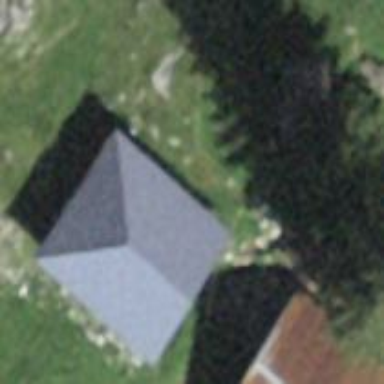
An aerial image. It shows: Simple and straightforward house.